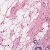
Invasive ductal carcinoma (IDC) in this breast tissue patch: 0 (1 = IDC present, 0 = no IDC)